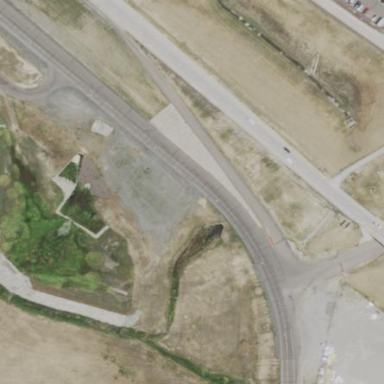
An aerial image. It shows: Concrete retaining wall.